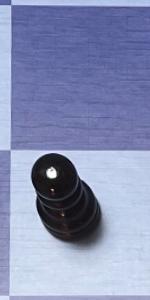
Label: Pawn_Black